Question: What is the character in the image?
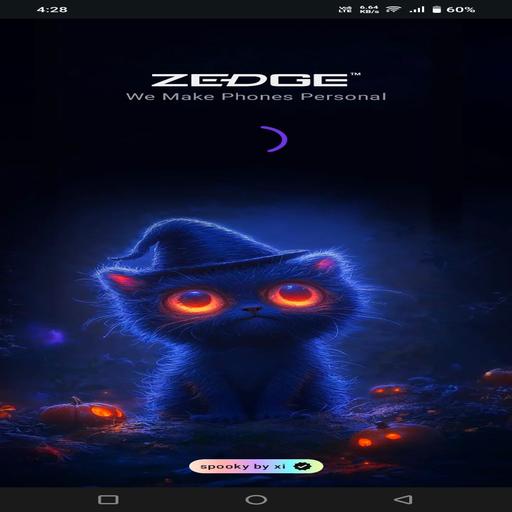
Answer: Glowing cat